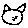
Label: cat